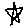
Label: star